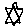
Label: star